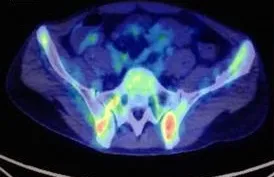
Diagnostic approach for a 32-year-old male with Clostridium innocuum osteomyelitis. A; (18F)-Fluorodeoxyglucose positron emission tomography (FDG-PET) revealed marked uptake of FDG in the sacroiliac joint and iliac bone.
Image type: radiology (pet)